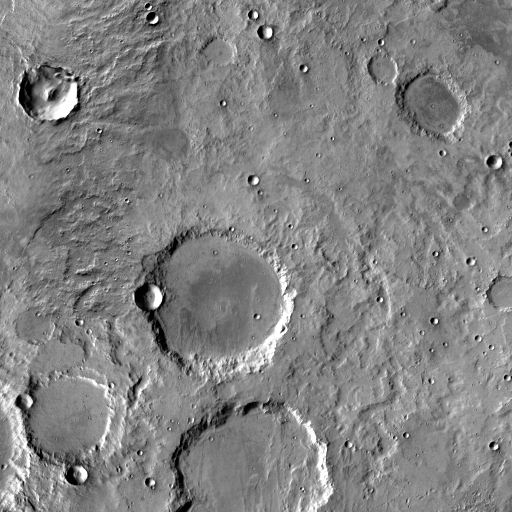
Crater classes present: Background, Other, Layered, Buried, Secondary